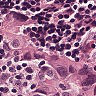
Metastatic tissue present: yes